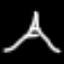
Label: The Eiffel Tower